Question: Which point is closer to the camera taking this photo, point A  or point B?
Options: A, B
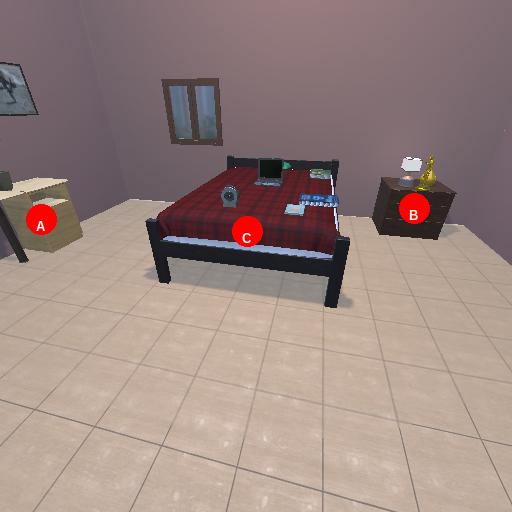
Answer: A